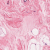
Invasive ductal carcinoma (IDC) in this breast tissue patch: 0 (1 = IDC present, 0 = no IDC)